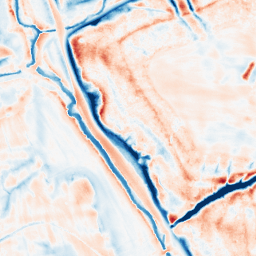
Category: trend_removal
Decomposition family: local_polynomial
Decomposition parameters: window_size: 21
degree: 1
Upsampling method: sinc_hamming
Upsampling parameters: scale: 4
kernel_size: 8
Upsampling scale: 4